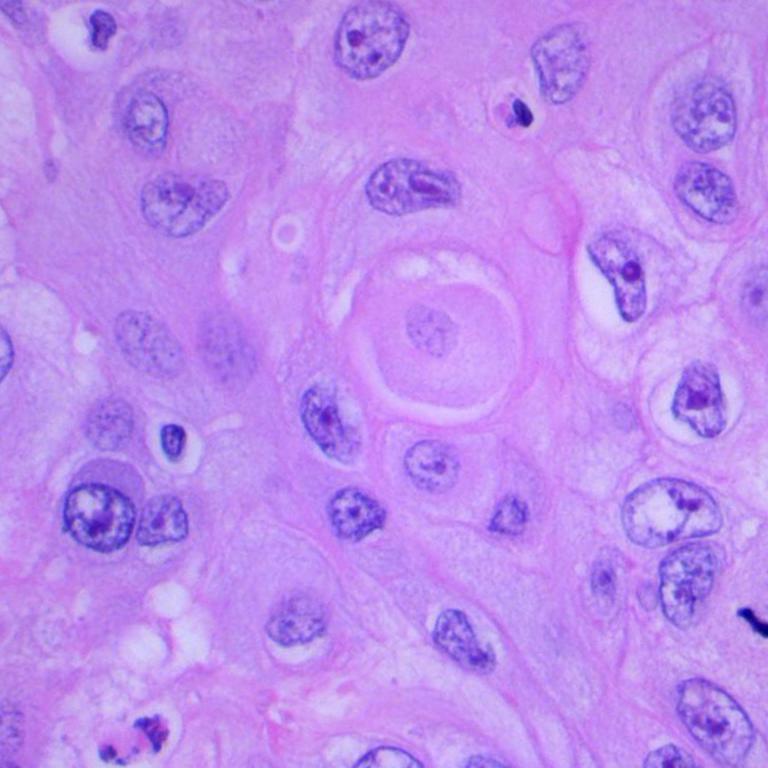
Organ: lung
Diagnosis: squamous carcinomas